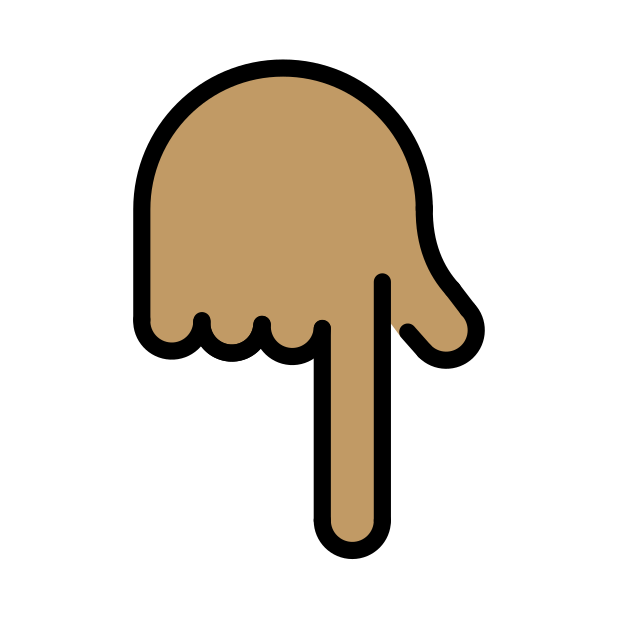
backhand index pointing down: medium skin tone